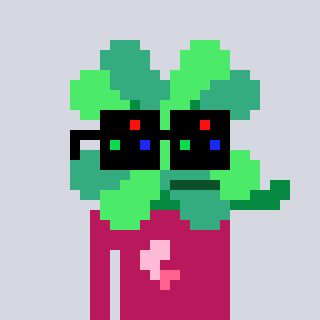
a pixel art character with square black sunglasses, a clover-shaped head and a darkpink-colored body on a cool background